Question: I got the javascript email validation code from <URL>. According to the all the answers the RFC2822 regex is as per following:
'''
<URL>?
'''
I tried to include this in js, but it gives a syntax error.
'''
var email = this.value;
if(email.match(/<URL>
{
//matched...
} else {
//not matched..
}
'''
I am using eclipse, and it's giving the error as soon as I enter this code. Here are some of the errors from the long list
'''
Multiple markers at this line
- Syntax error on tokens, ArrayLiteralHeader expected instead
- Syntax error on token "?", invalid Expression
- Syntax error on token "Invalid Character", delete this token
- Syntax error on tokens, delete these tokens
- Syntax error, insert ")" to complete Arguments
- Missing semicolon
- Syntax error on token "Invalid Character", delete this token
- Syntax error, insert ")" to complete PrimaryNoNewArray
- Syntax error on tokens, ArrayLiteralHeader expected instead
- Syntax error on token "^", invalid (
'''
Please let me know how to properly include email validation regex into the code?
### EDIT
Tried in browser console. Exact same syntax works in chrome js console. Here is the output

Thanks
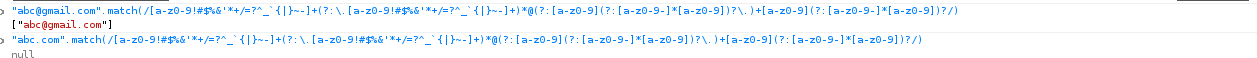
Answer: Javascript regex literal need '/' to enclose it.
'''
if(email.match(/<URL>
{
//matched...
} else {
//not matched..
}
'''